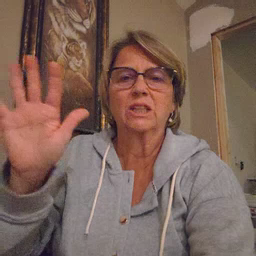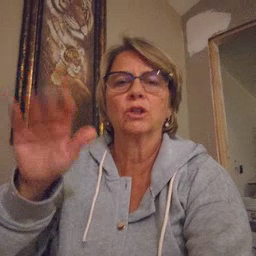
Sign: finish